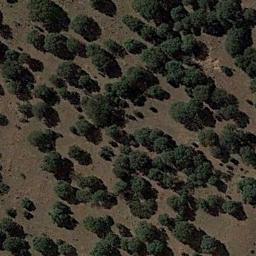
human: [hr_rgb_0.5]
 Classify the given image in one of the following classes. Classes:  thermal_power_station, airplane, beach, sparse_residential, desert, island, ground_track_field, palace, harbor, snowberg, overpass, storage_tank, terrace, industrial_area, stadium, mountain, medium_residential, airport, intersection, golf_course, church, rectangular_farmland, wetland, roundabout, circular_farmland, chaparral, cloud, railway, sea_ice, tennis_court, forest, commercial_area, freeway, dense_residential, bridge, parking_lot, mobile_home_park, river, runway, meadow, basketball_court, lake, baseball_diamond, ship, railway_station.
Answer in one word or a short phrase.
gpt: chaparral